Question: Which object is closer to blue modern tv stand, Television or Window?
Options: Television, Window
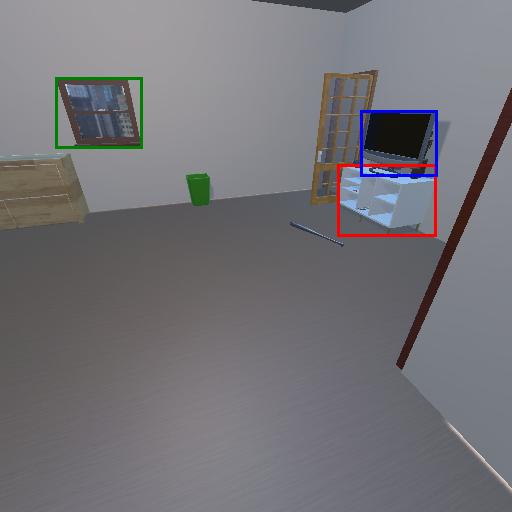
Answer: Television